Question: I am writing a small C application using winapi. There I've got a window with a child window (toolbox). I am able to keep it inside this window and so on, but my question is: How to keep the main window active, if the child window gets focused?
The main window gets grayed out in this moment.
The windows get created by:
'''
hMainWindow = DialogBoxParam(.......);
hChildWindow = CreateDialogParam(..., hMainWindow, ...);
ShowWindow (hChildWindow, SW_SHOW);
'''
Here a little image of the behaviour of the two windows:

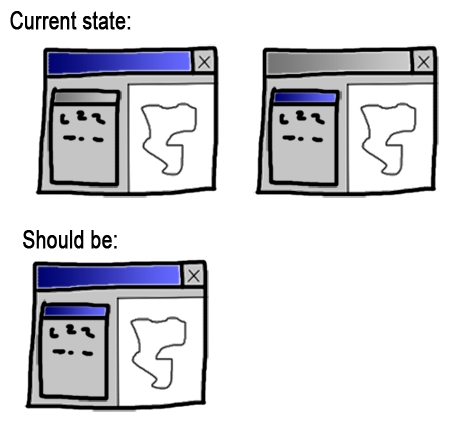
Answer: I've found out that simply creating it as 'WS_CHILD' and explicitly as 'WS_POPUP' solves that. It also turns the absolute window coordinates to relative ones so that I dont have to care about the window position anymore by moving the parent window.
// Solved